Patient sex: M
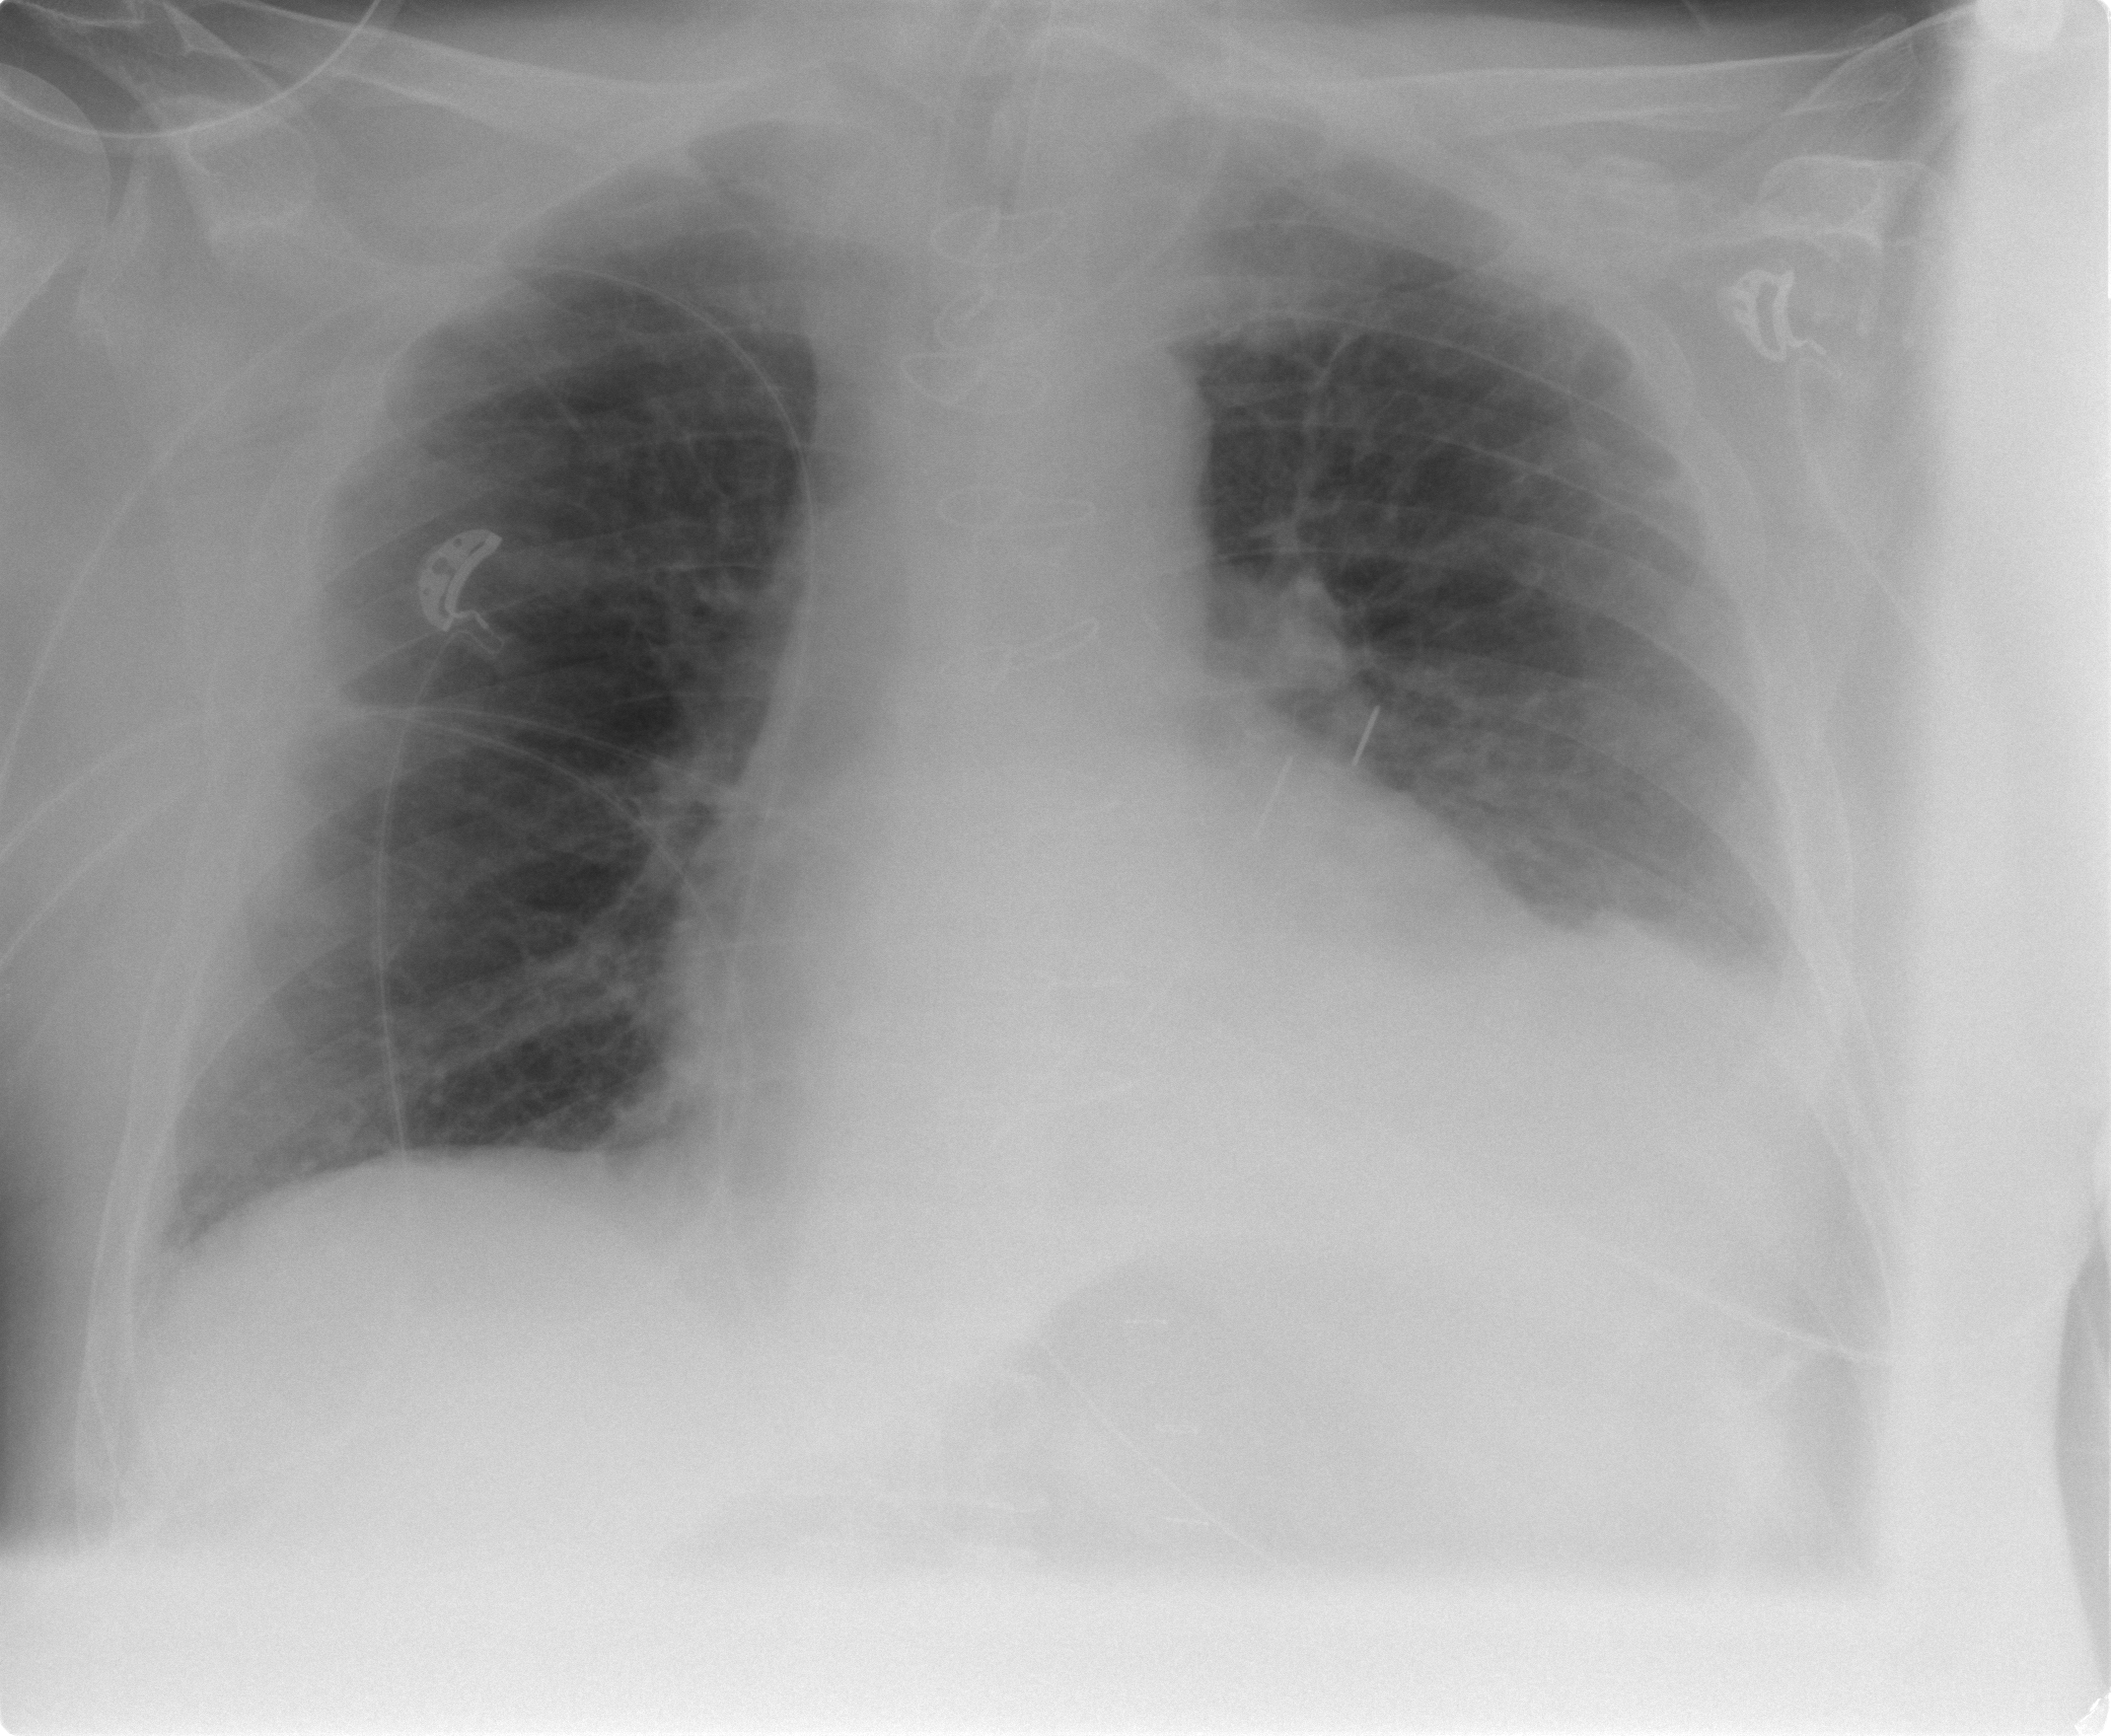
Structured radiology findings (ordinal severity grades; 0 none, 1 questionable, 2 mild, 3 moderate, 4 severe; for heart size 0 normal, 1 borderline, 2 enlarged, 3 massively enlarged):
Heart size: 0
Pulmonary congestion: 0
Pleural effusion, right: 0
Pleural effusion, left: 0
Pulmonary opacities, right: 0
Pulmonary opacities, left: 0
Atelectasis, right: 2
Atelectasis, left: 2